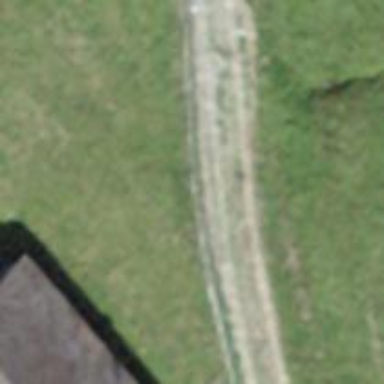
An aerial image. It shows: Track with grade 3 surface.